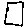
Label: square